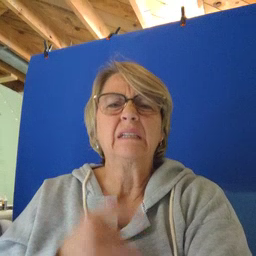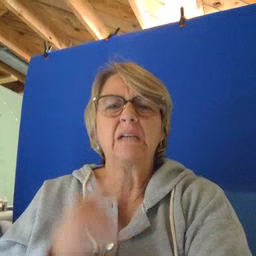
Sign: wet